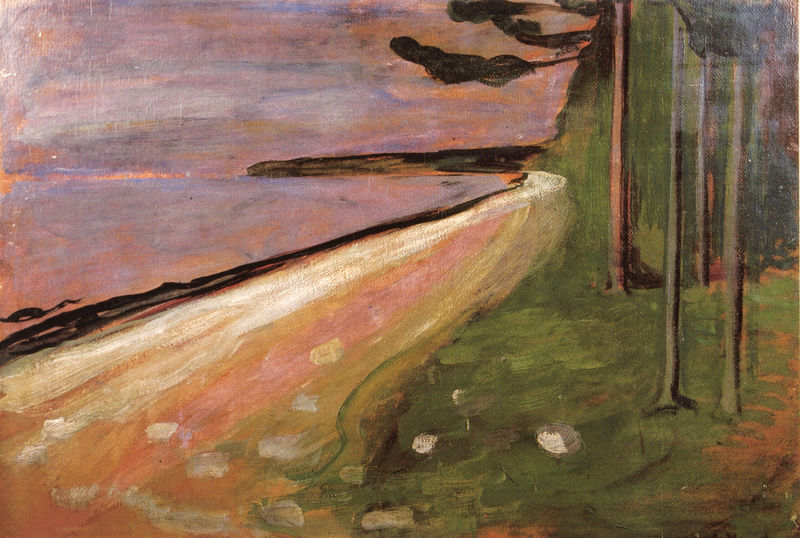
Titel: Uferlandschaft bei Aasgaardstrand
Künstler: Edvard Munch
Institution: (Privatsammlung)
Schlagwörter: baum, blau, himmel, laub, meer, schatten, wasser, wolken, bäume, gelb, grün, landschaft, see, ufer, abend, braun, grau, licht, orange, schwarz, strasse, weiss, rot, weg, wiese, beige, expressionismus, steine, öl, spiegelung, gewässer, pastos, sonne, land, gold, rosa, wald, küste, strand, moderne, lila, sonnenuntergang, violett, ölgemälde, stämme, stimmung, bucht, fliessend, waldrand, munch, norwegen, eiss, platanen, begrenzung, blau grün, eduard munch, übermalungen